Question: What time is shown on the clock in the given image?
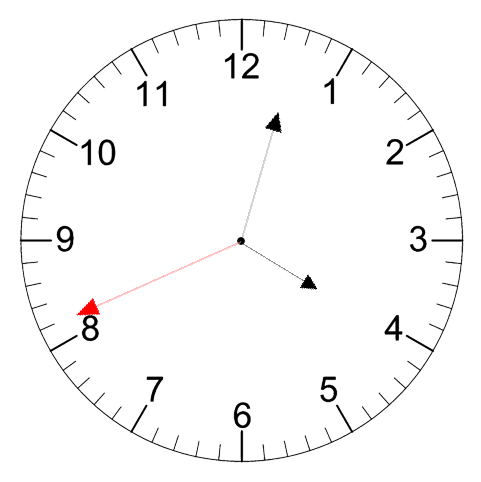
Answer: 04:02:41